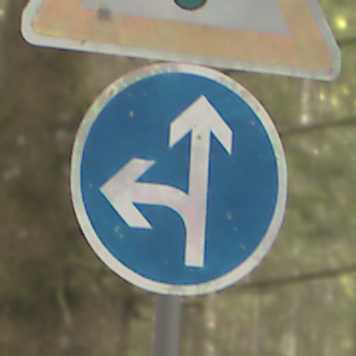
Verkehrszeichen: VorgeschriebeneFahrtrichtungGeradeausOderLinks
Zusatzzeichen oben: Lichtzeichenanlage
Umgebung: Outdoor, Nature
Tageszeit: MorningAfternoon
Wetter: Overcast
Licht: Natural
Jahreszeit: Winter
Kontrast: LowContrast